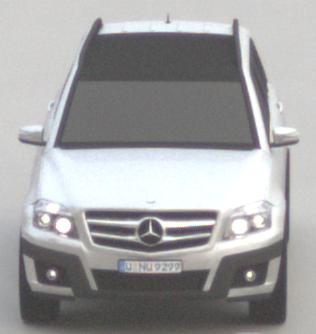
Make: Mercedes-Benz
Model: GLK 280
Detailed model: GLK-Class (204)
Model produced from: 2008/10
Model produced until: 2009/04
Doors: 5
Color: white
Road condition: dry road
Daytime: morning or afternoon
Contrast: low contrast